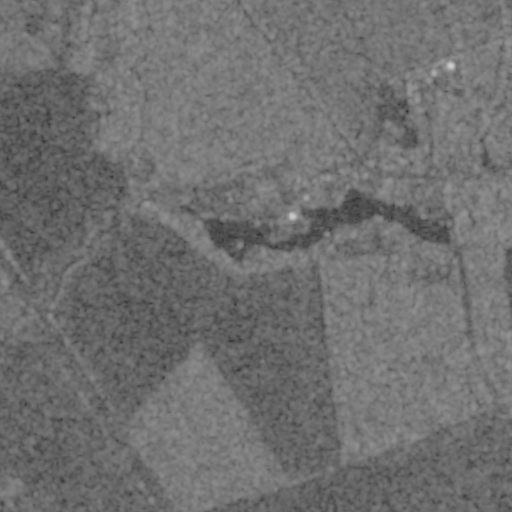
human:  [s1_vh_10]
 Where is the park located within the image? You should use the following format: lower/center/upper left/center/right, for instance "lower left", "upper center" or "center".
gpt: The park is located in the upper right of the image.
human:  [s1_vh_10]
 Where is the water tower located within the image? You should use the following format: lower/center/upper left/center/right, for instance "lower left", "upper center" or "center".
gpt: The water tower is located in the upper right of the image.
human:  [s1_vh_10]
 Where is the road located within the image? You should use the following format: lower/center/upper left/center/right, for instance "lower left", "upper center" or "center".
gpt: There is no road in the image.

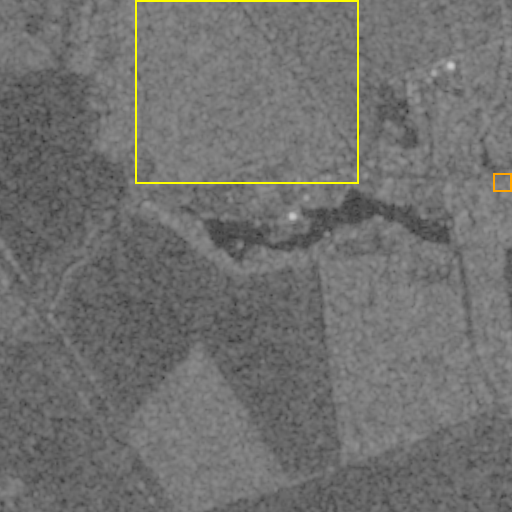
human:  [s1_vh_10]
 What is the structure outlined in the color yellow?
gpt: The structure outlined in yellow is a crop field.
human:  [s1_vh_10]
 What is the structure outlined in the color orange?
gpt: The structure outlined in orange is a park.
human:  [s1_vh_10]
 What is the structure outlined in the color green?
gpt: There is no green outline.